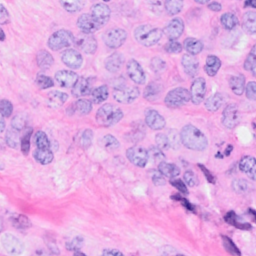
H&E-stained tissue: Breast